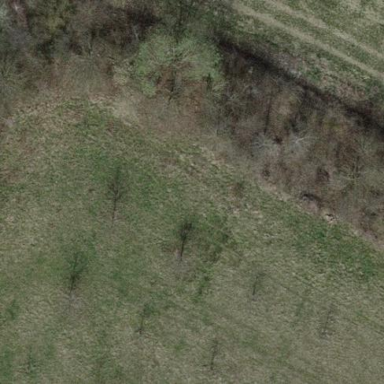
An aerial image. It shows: Forest with deciduous trees.